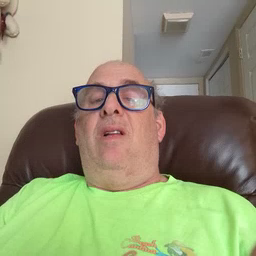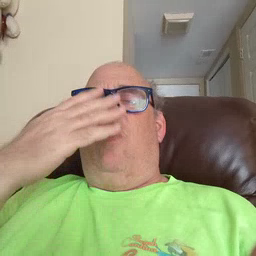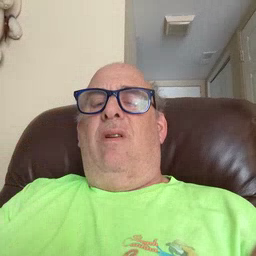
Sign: wolf